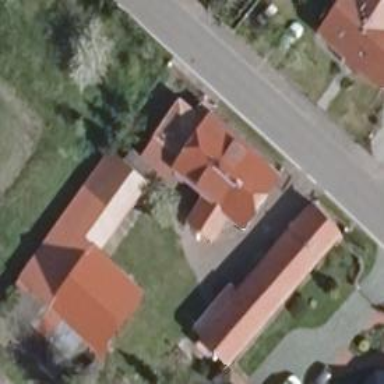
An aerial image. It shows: Building with red half-hipped roof oriented along its structure.